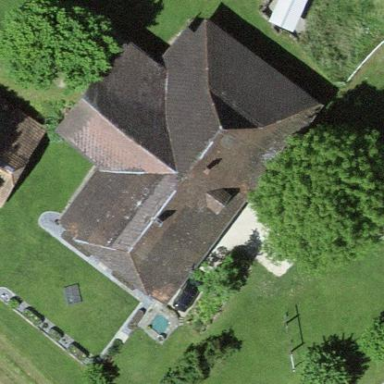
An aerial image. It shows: Farm building.